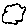
Label: cloud